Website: ulta-beauty
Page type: billing-address
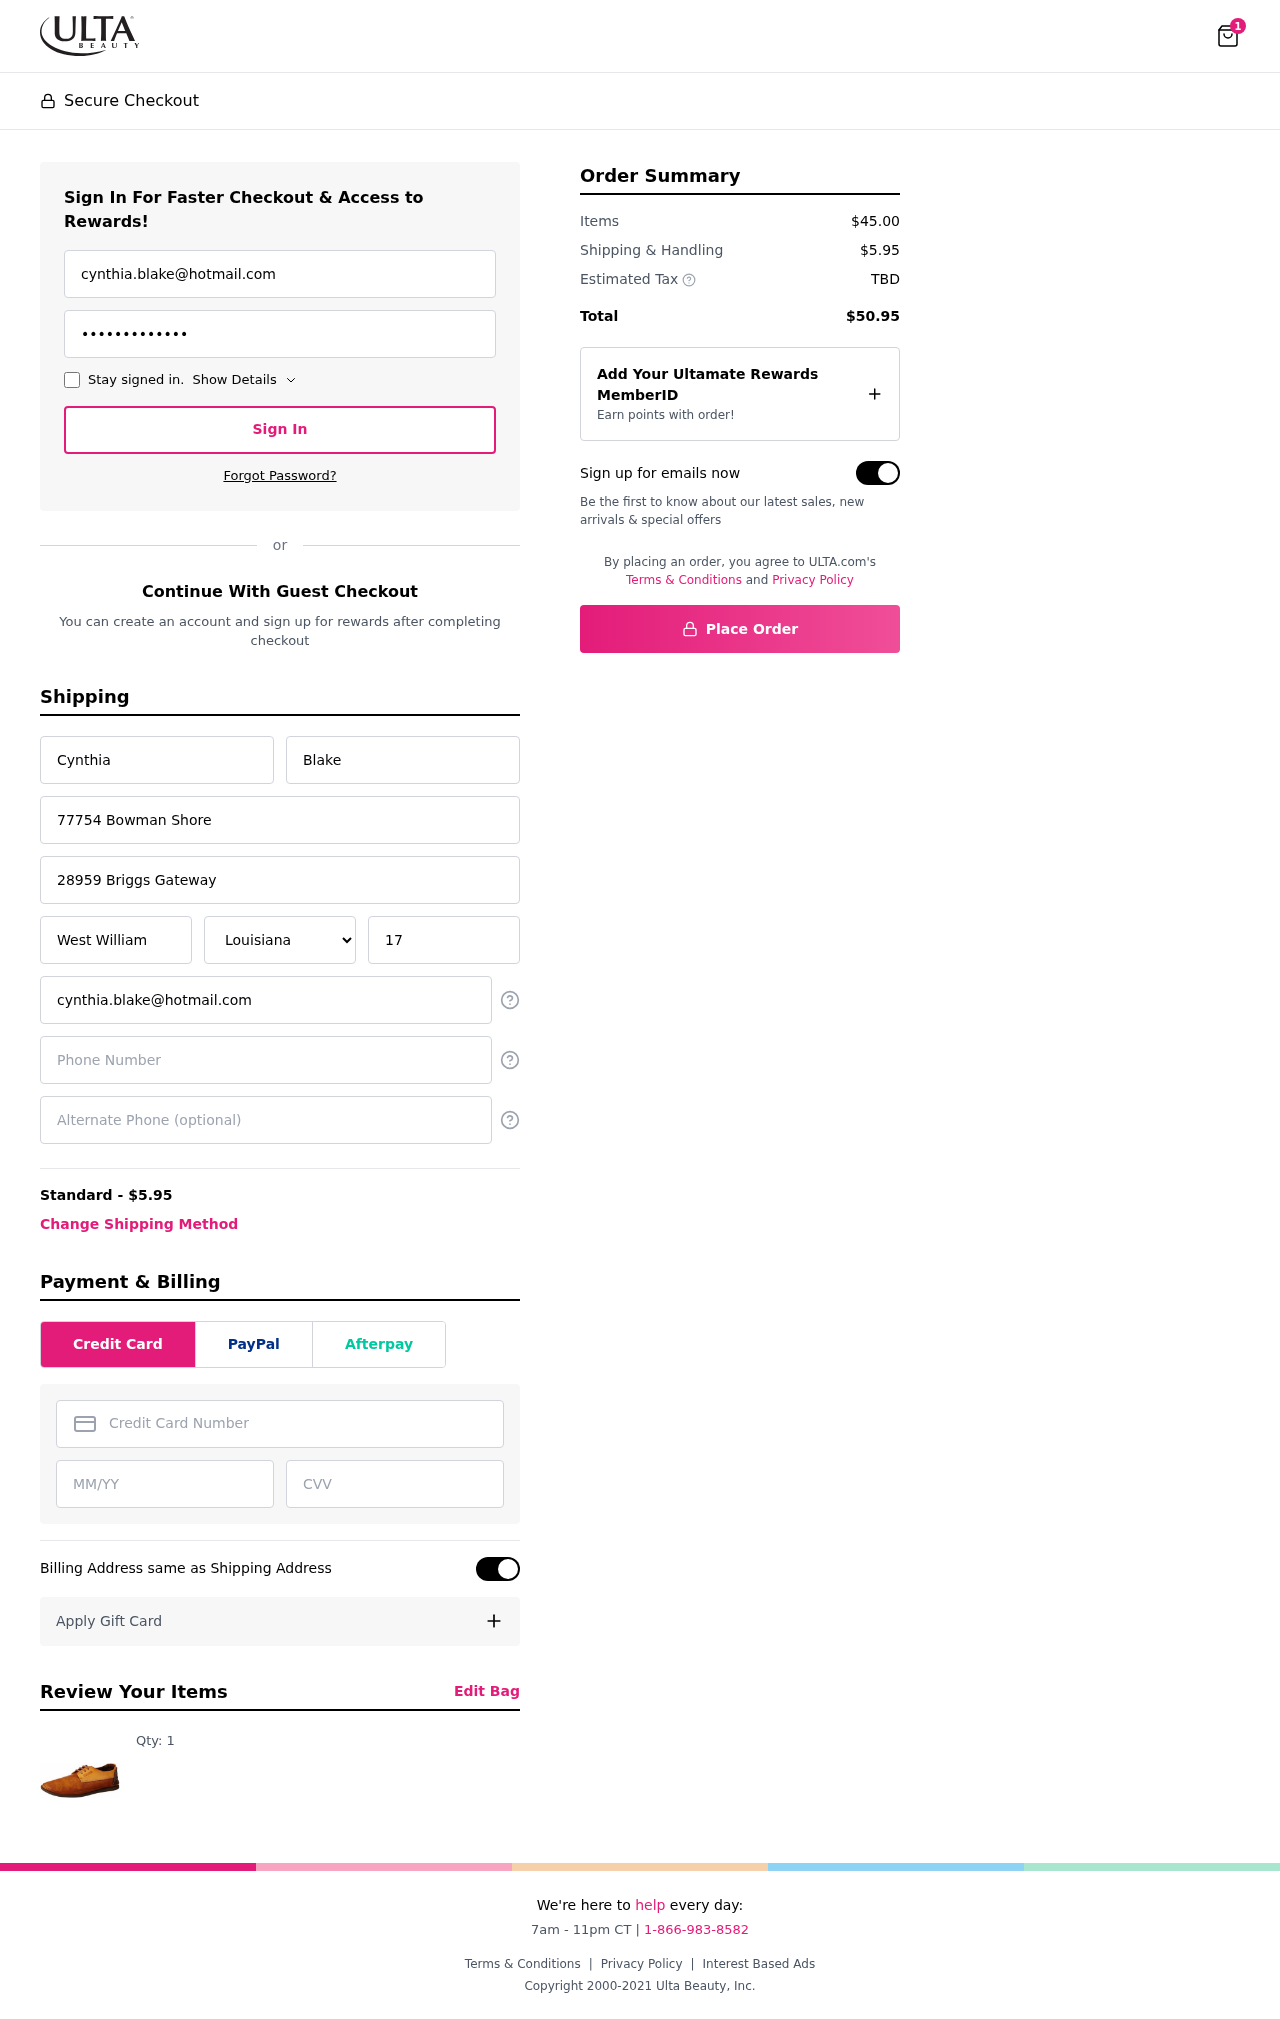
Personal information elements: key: PII_STATE
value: Louisiana
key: PII_EMAIL
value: cynthia.blake@hotmail.com
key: PII_FIRSTNAME
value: Cynthia
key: PII_LASTNAME
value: Blake
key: PII_STREET
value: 77754 Bowman Shore
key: PII_STREET2
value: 28959 Briggs Gateway
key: PII_CITY
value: West William
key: PII_POSTCODE
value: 17735
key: PII_PHONE
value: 9128044210
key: PII_CARD_NUMBER
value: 3711 0042 4970 316
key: PII_CARD_EXPIRY
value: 09/30
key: PII_CARD_CVV
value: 0150
Product elements: key: PRODUCT1_QUANTITY
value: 1
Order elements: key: ORDER_NUM_ITEMS
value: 1
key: ORDER_SHIPPING_COST
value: $5.95
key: ORDER_SUBTOTAL
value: $45.00
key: ORDER_TOTAL
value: $50.95